Question: I am using Swift, and notice the definition of the location property of CLLocationManager:

Note in Swift, it is defined as . How ever, it is said that
> The value of this property is if ...
Is there any problem?
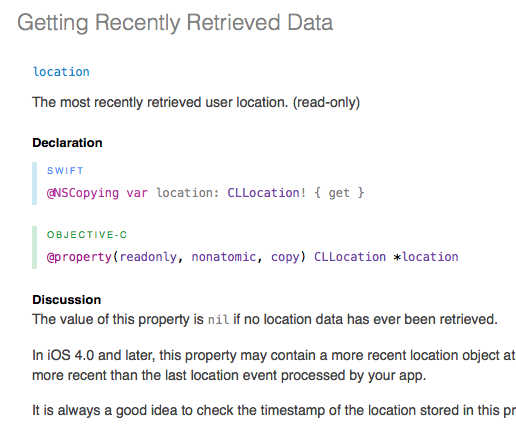
Answer: A 'CLLocation!' variable an optional, but it is just a implicitly unwrapped one. As <URL> says:
> [Optionals] indicate that a constant or variable is allowed to have "no value". Optionals can be checked with an if statement to see if a value exists, and can be conditionally unwrapped with optional binding to access the optional's value if it does exist.Sometimes it is clear from a program's structure that an optional will always have a value, after that value is first set. In these cases, it is useful to remove the need to check and unwrap the optional's value every time it is accessed, because it can be safely assumed to have a value all of the time.These kinds of optionals are defined as implicitly unwrapped optionals. You write an implicitly unwrapped optional by placing an exclamation mark ('String!') rather than a question mark ('String?') after the type that you want to make optional.
So, 'location' is an optional, but you don't have to explicitly unwrap it every time you use it because it is an implicitly unwrapped for you.